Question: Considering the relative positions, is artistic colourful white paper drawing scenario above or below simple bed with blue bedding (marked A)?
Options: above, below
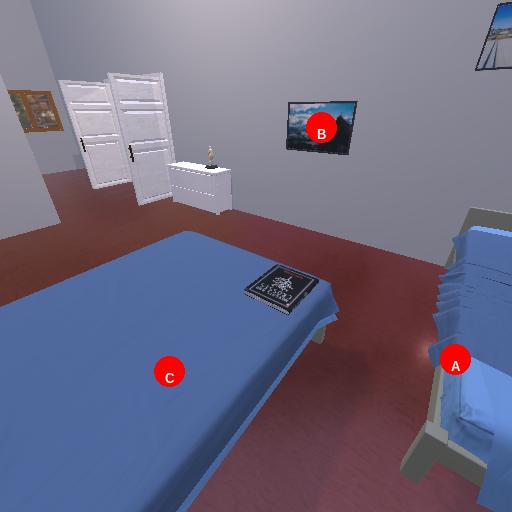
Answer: above